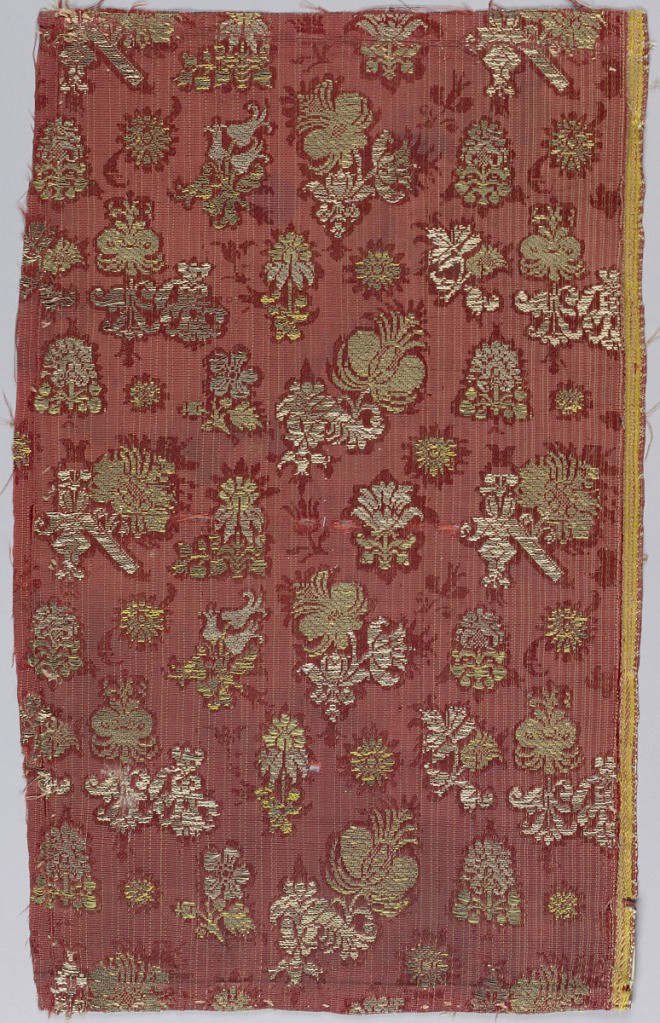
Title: Fragment
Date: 17th century
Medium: silk, metallic Technique: brocaded damasée (7&1 satin plus plain weave with supplementary wefts)
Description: Gold and silver metallic sprigs on deep red ground. Selvage at one side.